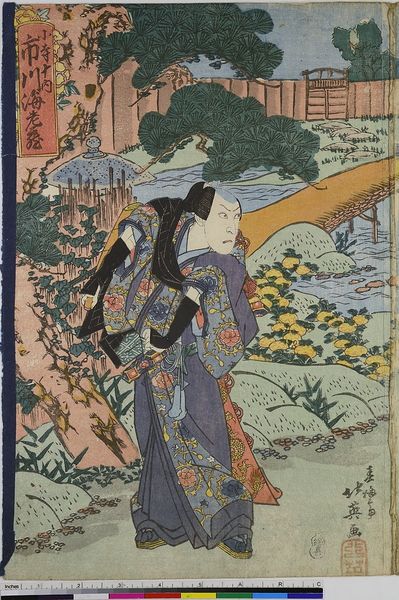
Titel: Der Schauspieler Ichikawa Ebizo als Kodera Junai
Künstler: Shunbaisai Hokuei
Standort: Hamburg
Institution: Museum für Kunst und Gewerbe Hamburg
Schlagwörter: theater, holzschnitt, druckgraphik, druckgrafik, zeit, schauspieler, farbholzschnitt, schauspielerin, kabuki, edo, reproduktionen, druckerzeugnisse, theateraufführung, ukiyo